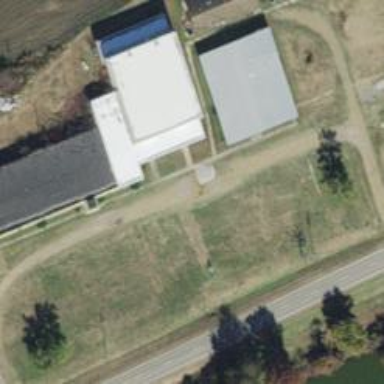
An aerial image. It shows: School.